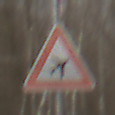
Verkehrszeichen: FlugbetriebLinks
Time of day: MorningAfternoon
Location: Outdoor (Nature)
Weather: PartlyCloudy
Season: Winter
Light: Natural